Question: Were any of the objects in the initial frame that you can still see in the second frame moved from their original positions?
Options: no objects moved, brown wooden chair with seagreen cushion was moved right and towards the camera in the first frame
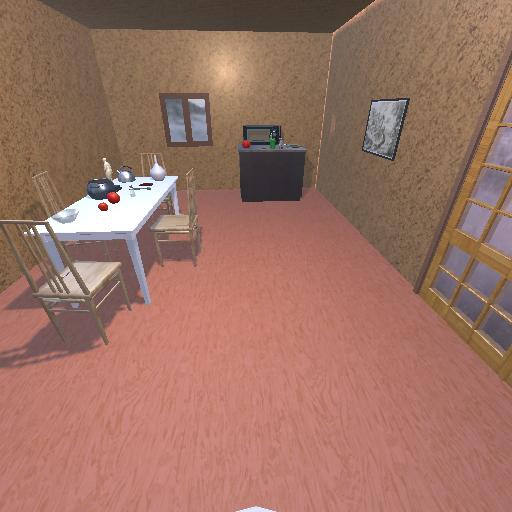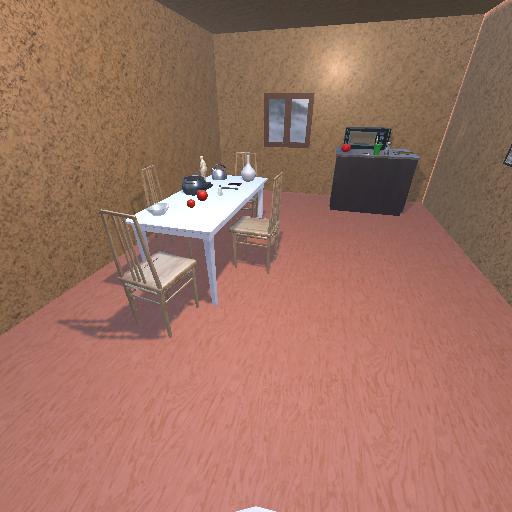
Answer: no objects moved